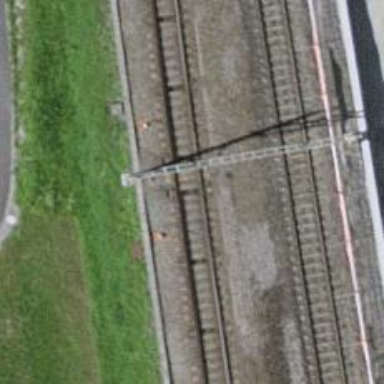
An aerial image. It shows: Railway track with contact lines for electrification.